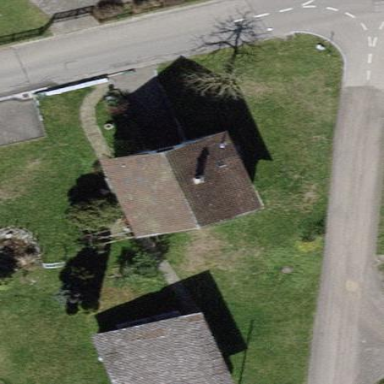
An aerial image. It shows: Gabled roofed house.